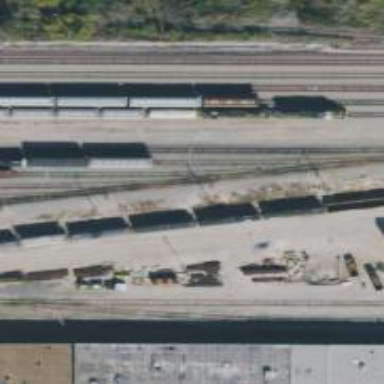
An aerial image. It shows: Railway yard in service.